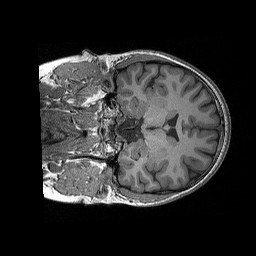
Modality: T1w
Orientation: coronal
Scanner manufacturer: siemens
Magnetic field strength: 3 T
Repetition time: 2.3 s
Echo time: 0.00298 s